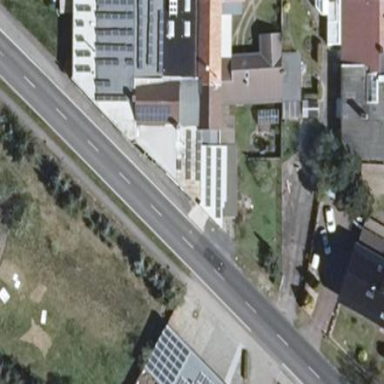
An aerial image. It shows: Industrial building with flat grey roof.